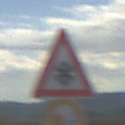
Verkehrszeichen: SchneeOderEisglaette
Zusatzzeichen unten: UeberholverbotKraftfahrzeuge
Umgebung: Outdoor, RoadRail
Tageszeit: MorningAfternoon
Wetter: PartlyCloudy
Licht: Natural
Jahreszeit: NotSpecified
Kontrast: LowContrast